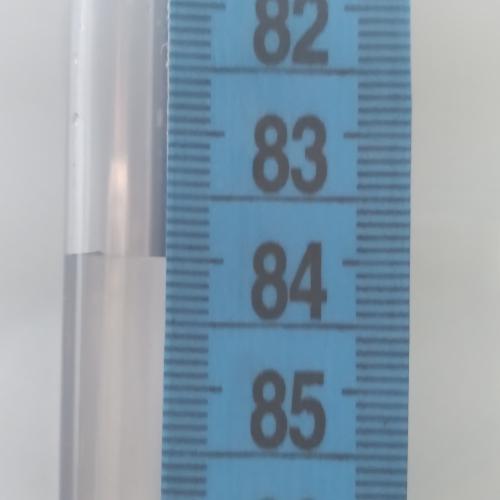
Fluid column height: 84.0 cm